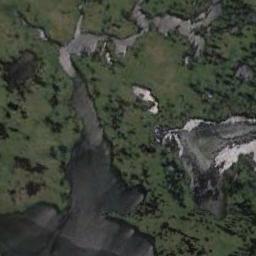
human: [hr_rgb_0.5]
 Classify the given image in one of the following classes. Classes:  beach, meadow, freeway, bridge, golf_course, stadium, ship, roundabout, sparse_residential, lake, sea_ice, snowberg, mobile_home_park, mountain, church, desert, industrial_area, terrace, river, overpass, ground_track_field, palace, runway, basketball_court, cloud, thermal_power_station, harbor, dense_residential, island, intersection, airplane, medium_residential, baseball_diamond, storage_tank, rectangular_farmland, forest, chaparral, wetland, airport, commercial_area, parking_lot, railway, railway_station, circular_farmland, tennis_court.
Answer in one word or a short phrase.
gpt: wetland